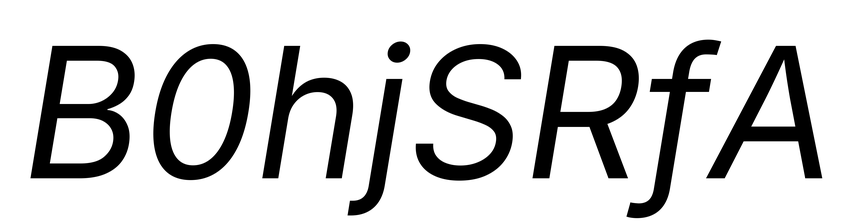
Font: Inter-Italic_Italic